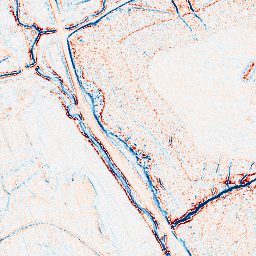
Category: edge_preserving
Decomposition family: anisotropic_diffusion
Decomposition parameters: iterations: 5
kappa: 100
gamma: 0.15
Upsampling method: quintic
Upsampling parameters: scale: 2
Upsampling scale: 2